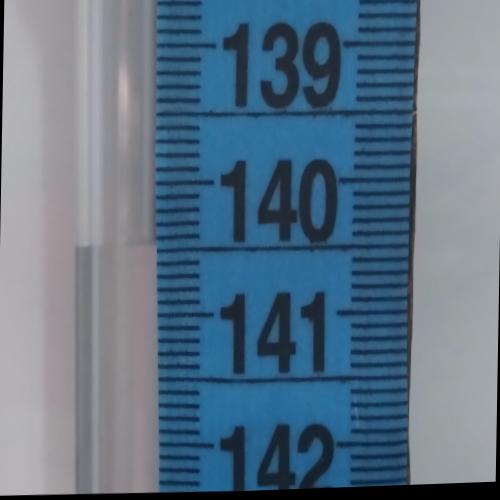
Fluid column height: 140.5 cm